Contrast-enhanced CT slice 43 of 97
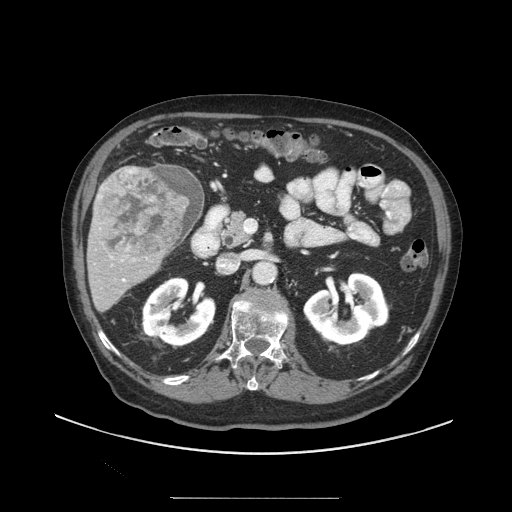
Segmented voxel counts for this case:
Liver: 651329 voxels
Tumor mass: 131779 voxels
Portal vein: 22810 voxels
Abdominal aorta: 11623 voxels